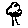
Label: tree